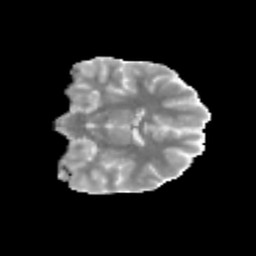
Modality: MD
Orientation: coronal
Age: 12
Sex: female
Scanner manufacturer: siemens
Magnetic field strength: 3 T
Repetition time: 3.8 s
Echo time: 0.07 s